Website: apple-inc
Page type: customer-info-address
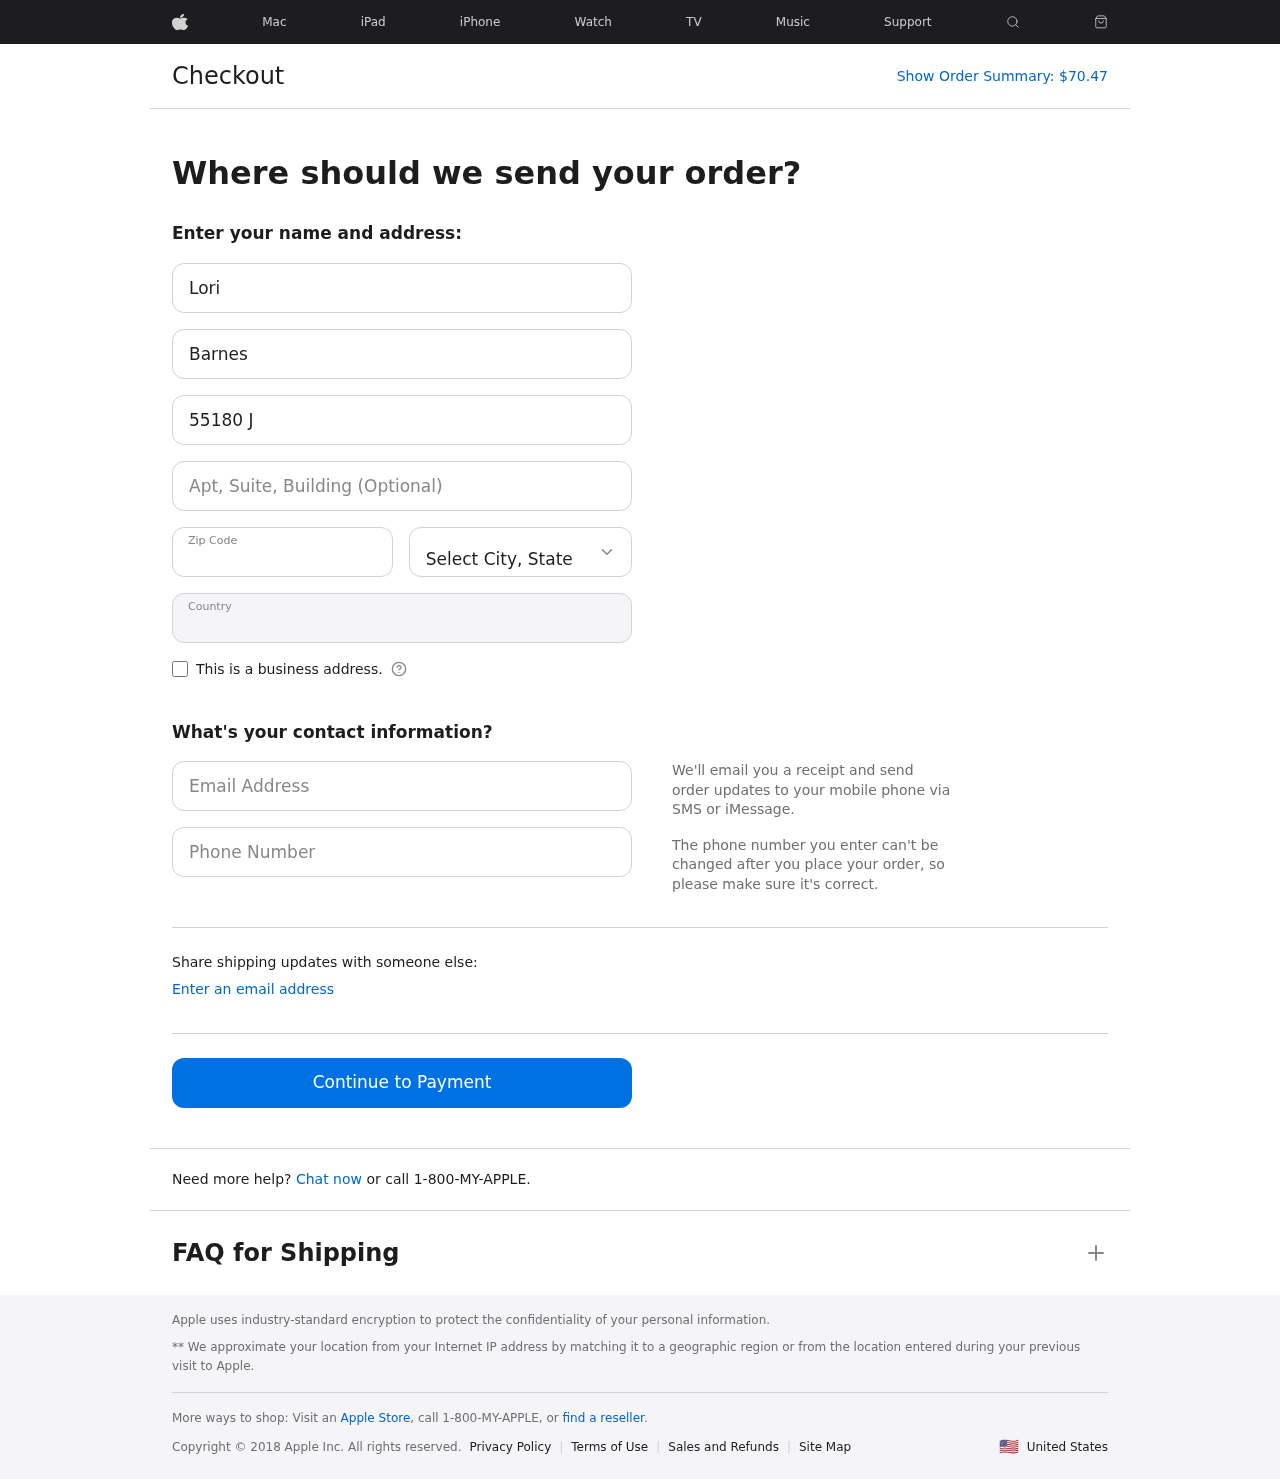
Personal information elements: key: PII_CITY_STATE
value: Mcfarlandland, MN
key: PII_COUNTRY
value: United States
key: PII_EMAIL
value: loribarnes@yahoo.com
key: PII_FIRSTNAME
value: Lori
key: PII_LASTNAME
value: Barnes
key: PII_PHONE
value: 3804600813
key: PII_POSTCODE
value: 34782
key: PII_STREET
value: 55180 Jones Forge Apt. 366
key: PII_STREET2
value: Apt. 834
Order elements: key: ORDER_TOTAL
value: $70.47